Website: lowes
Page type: review-order
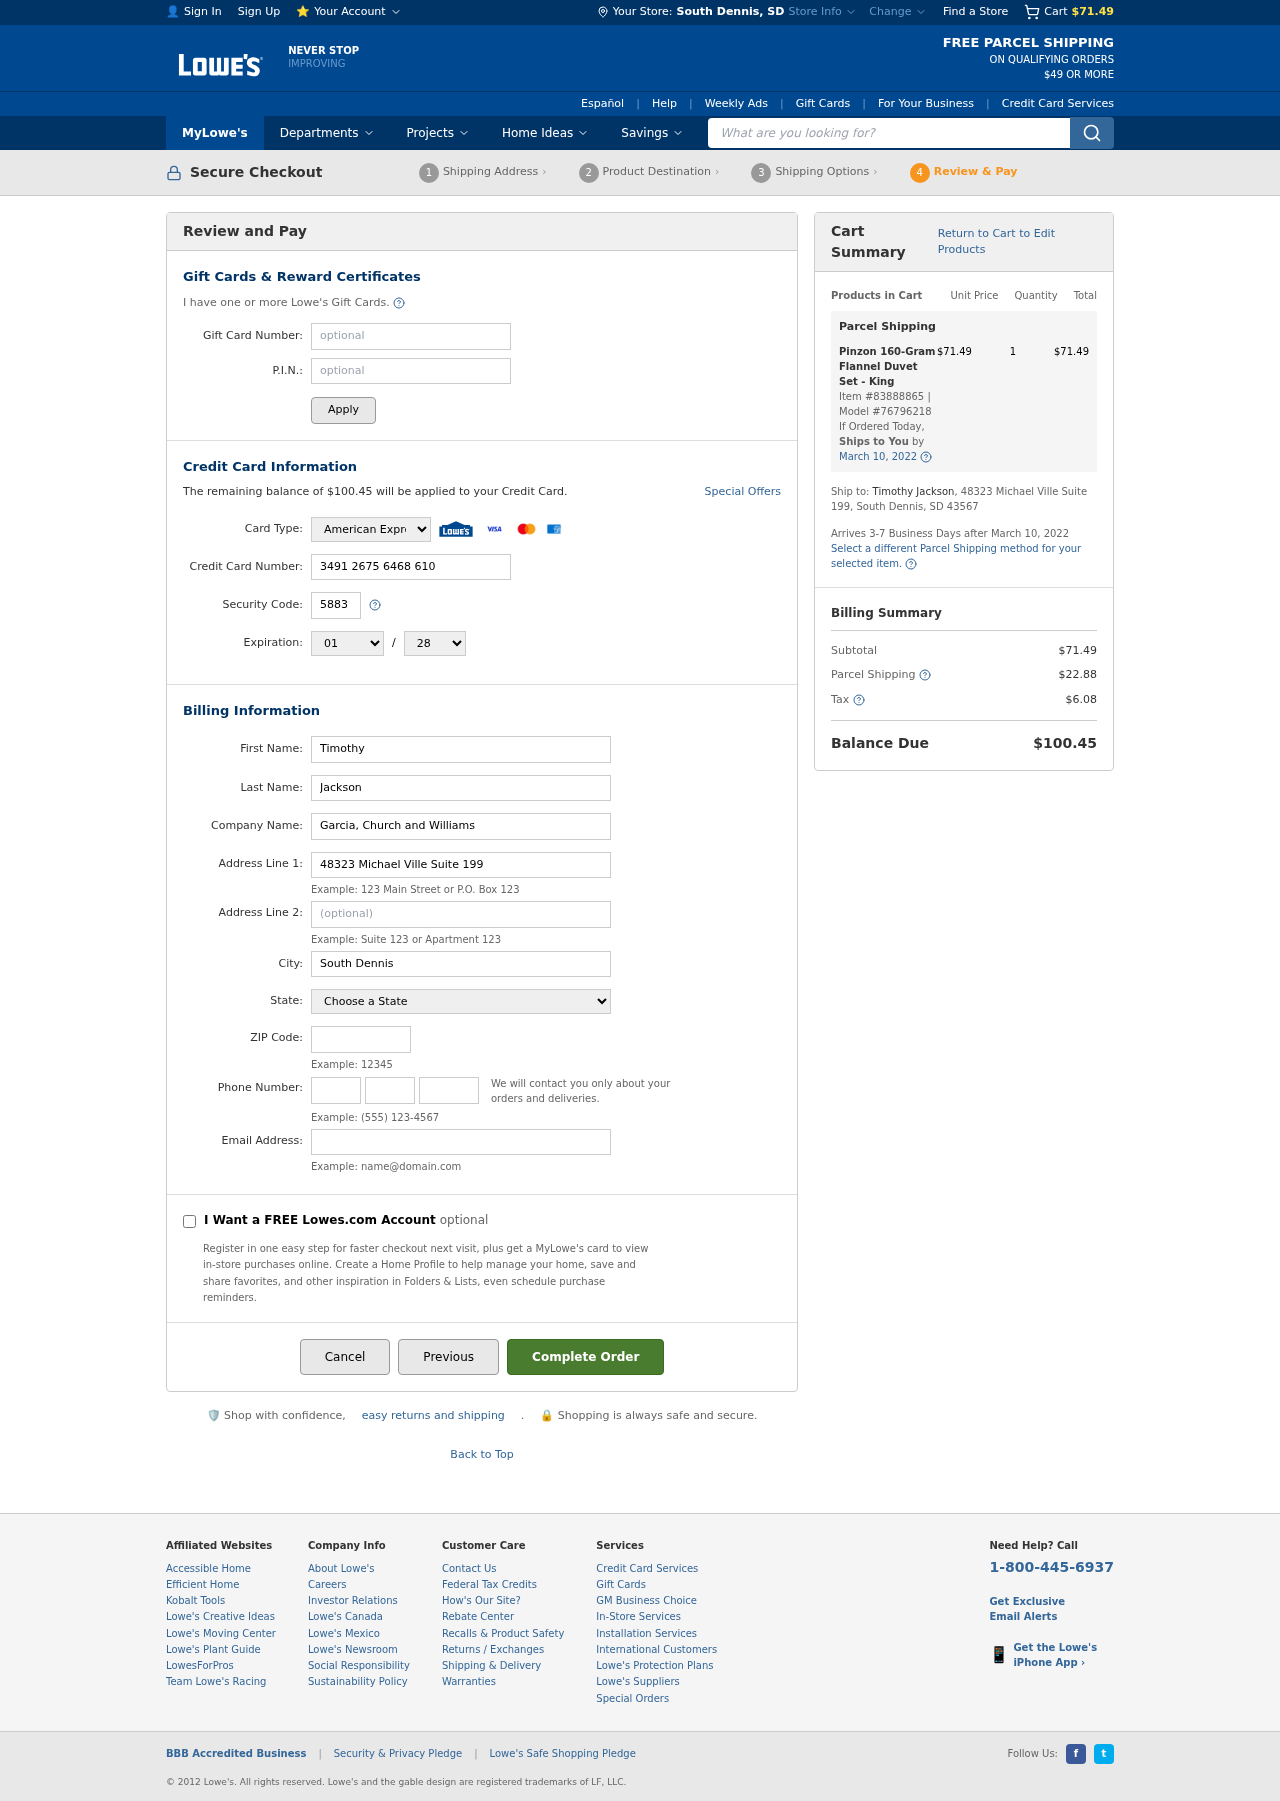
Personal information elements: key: PII_CARD_CVV
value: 5883
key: PII_CARD_EXPIRY_MONTH
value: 01
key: PII_CARD_EXPIRY_YEAR
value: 28
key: PII_CARD_NUMBER
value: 3491 2675 6468 610
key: PII_CARD_TYPE
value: American Express
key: PII_CITY
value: South Dennis
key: PII_CITY_STATE
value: South Dennis, SD
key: PII_COMPANY
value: Garcia, Church and Williams
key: PII_EMAIL
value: timothy.jackson@hotmail.com
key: PII_FIRSTNAME
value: Timothy
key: PII_LASTNAME
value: Jackson
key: PII_PHONE_AREA
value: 291
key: PII_PHONE_PREFIX
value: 310
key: PII_PHONE_SUFFIX
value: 8658
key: PII_POSTCODE
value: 43567
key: PII_STATE
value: South Dakota
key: PII_STREET
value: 48323 Michael Ville Suite 199
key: PII_STREET2
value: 48323 Michael Ville Suite 199
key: PII_FULLNAME2
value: Timothy Jackson
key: PII_STATE_ABBR
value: SD
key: PII_POSTCODE_FULL
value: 43567
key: PII_CITY_STATE_ZIP
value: South Dennis, SD 43567
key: PII_POSTCODE_NUMERIC
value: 43567
Product elements: key: PRODUCT1_NAME
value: Pinzon 160-Gram Flannel Duvet Set - King
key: PRODUCT1_PRICE
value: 71.49
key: PRODUCT1_QUANTITY
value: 1
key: PRODUCT1_ITEM_NUMBER
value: Item #83888865
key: PRODUCT1_MODEL_NUMBER
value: Model #76796218
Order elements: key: ORDER_SUBTOTAL
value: $71.49
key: ORDER_BALANCE_DUE
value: $100.45
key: ORDER_SHIPPING_DATE
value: March 10, 2022
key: ORDER_ITEM_TOTAL
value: $71.49
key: ORDER_SHIPPING_DATE2
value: March 10, 2022
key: ORDER_SHIPPING_COST
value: $22.88
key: ORDER_TAX
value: $6.08
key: ORDER_TOTAL
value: $100.45
Search elements: key: HEADER_SEARCH
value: What are you looking for?